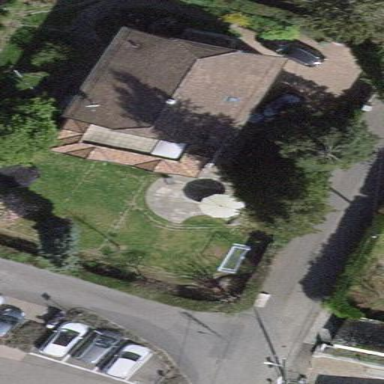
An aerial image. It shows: Garden enclosed by fence.